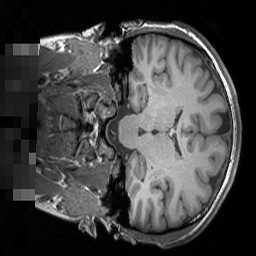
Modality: T1w
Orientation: coronal
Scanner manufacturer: siemens
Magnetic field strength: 3 T
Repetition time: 1.5 s
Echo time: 0.00291 s